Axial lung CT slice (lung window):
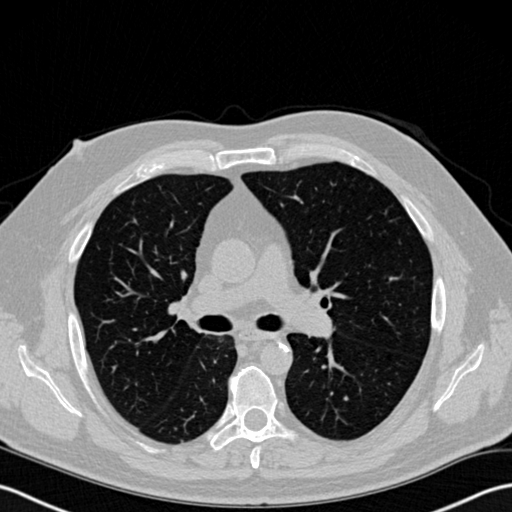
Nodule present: no